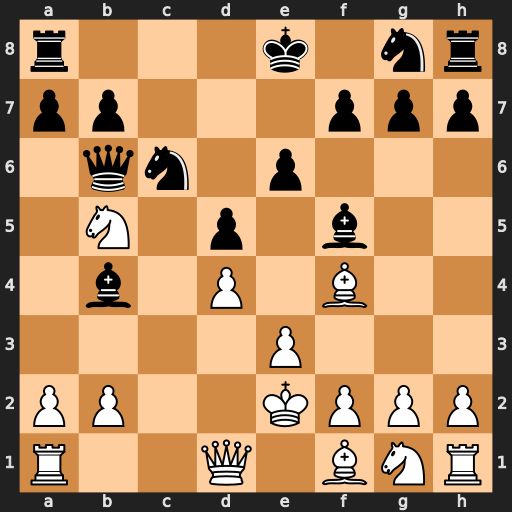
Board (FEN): r3k1nr/pp3ppp/1qn1p3/1N1p1b2/1b1P1B2/4P3/PP2KPPP/R2Q1BNR
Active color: w
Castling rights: kq
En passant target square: -
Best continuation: Nc7+ Kd7 Nxa8 Qa6+ Kf3